Question: I have an iOS application which uses a Navigation Bar with a custom background image. The problem is that although I set the buttons in the UINavigation bar to a plain background, they just remain as the default blue background. And so I get this unwanted and horrible effect:

How can I force Xcode to stop adding the annoying blue background to the buttons??
Thanks, Dan.
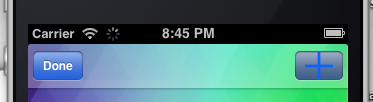
Answer: Ok I found a way. I'm not sure if this is the official way of doing it, but instead of adding a UINavigationBar Button, I just add a round rect button and set its background to clear. Then i added that to the UINavigationBar and it worked :)